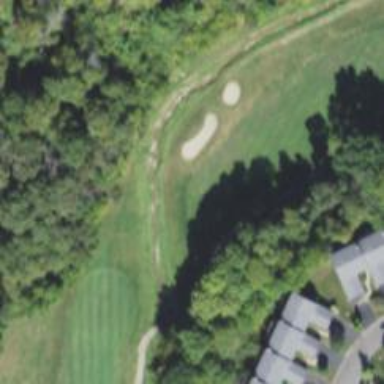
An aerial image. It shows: View of golf hole.